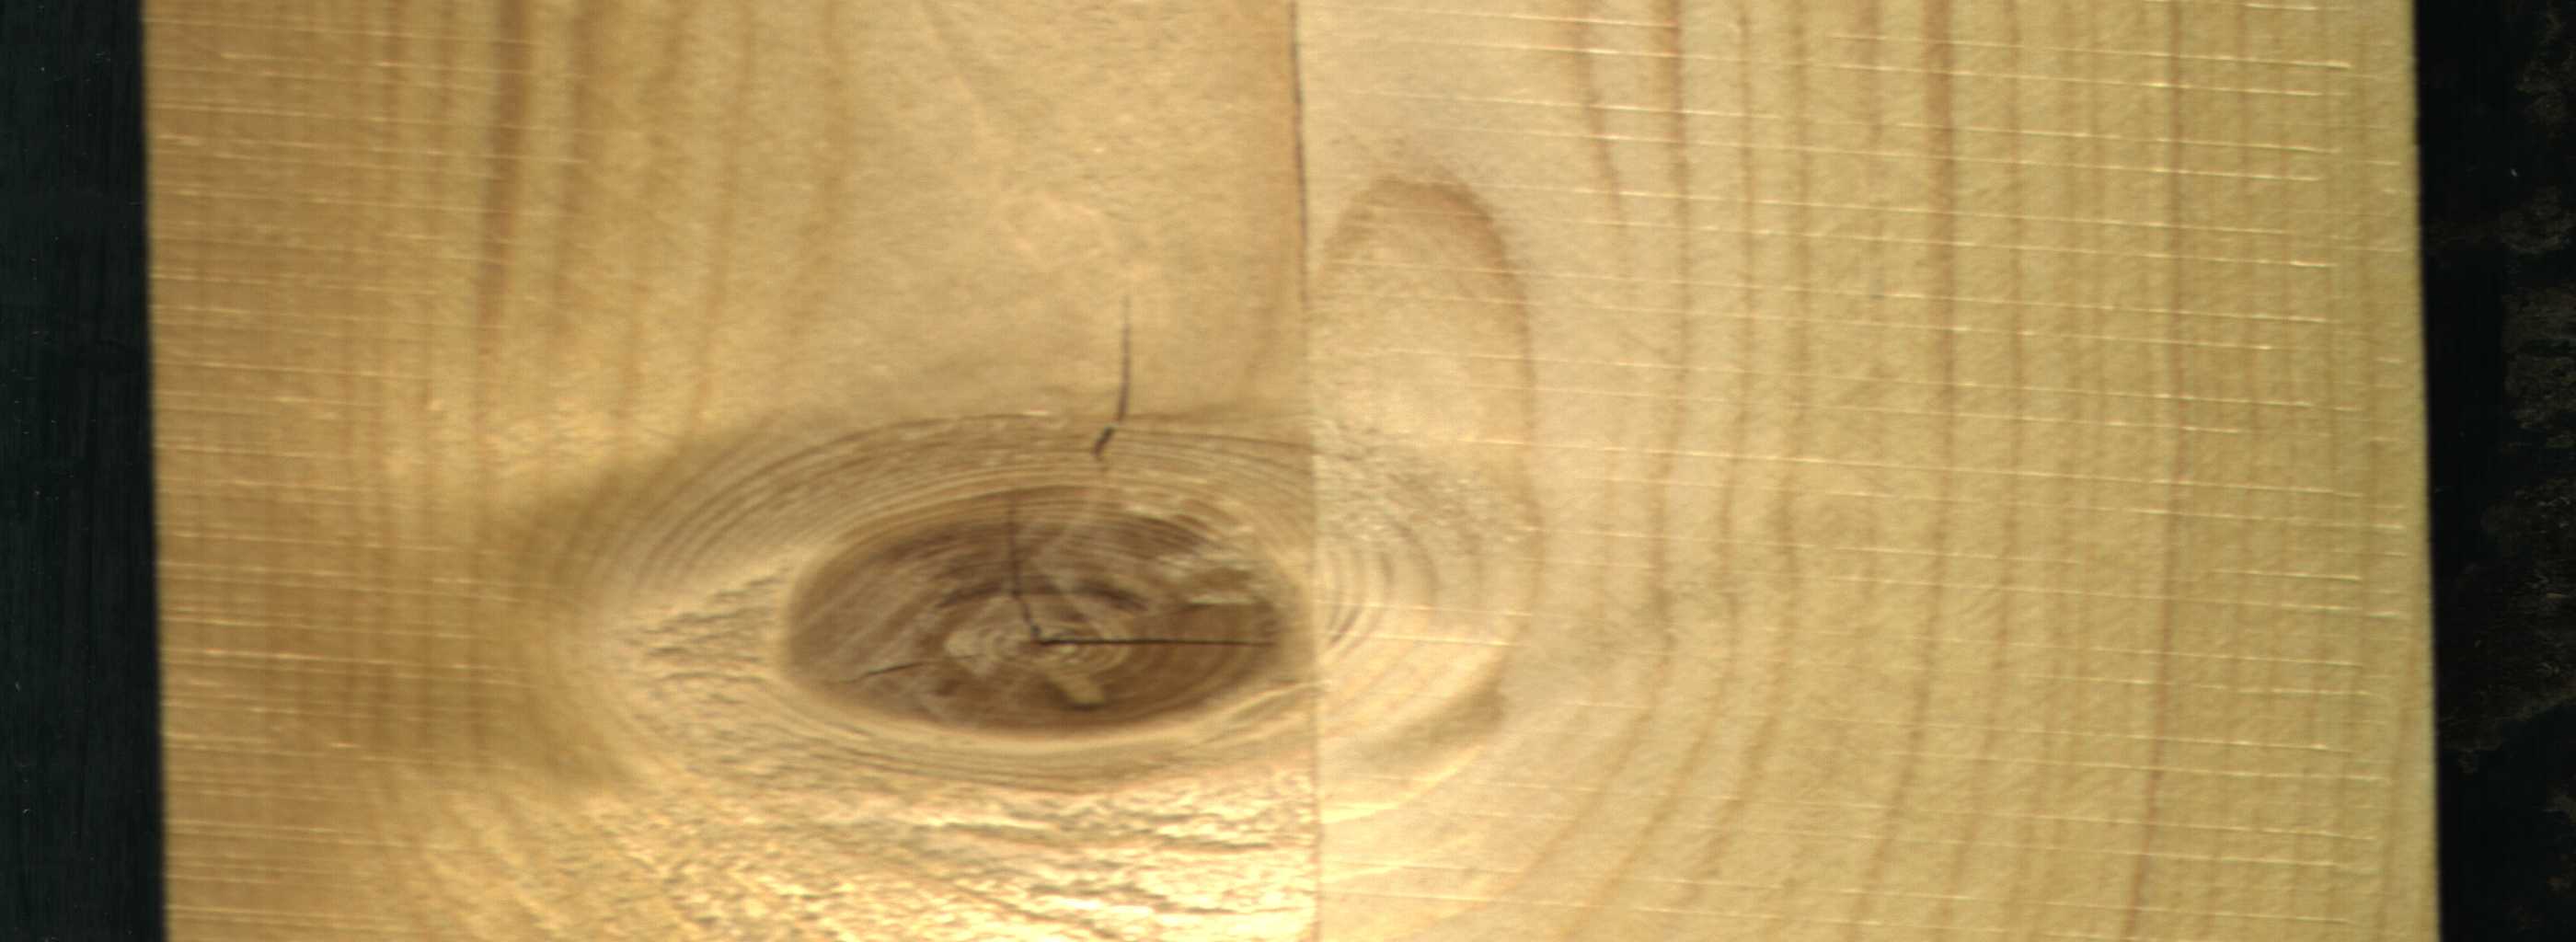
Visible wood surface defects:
Crack
knot_with_crack